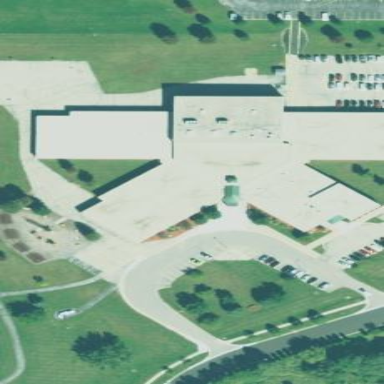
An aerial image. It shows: School building.